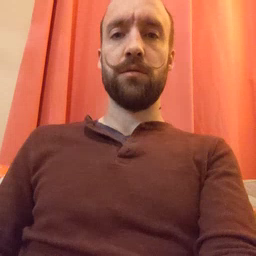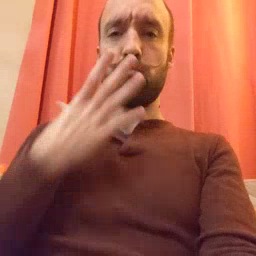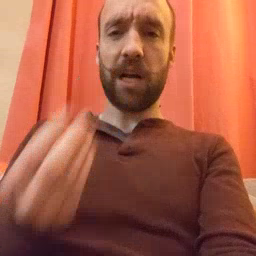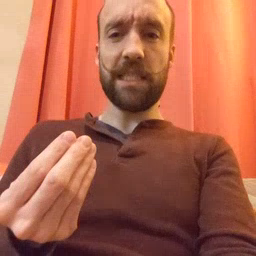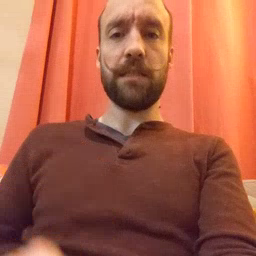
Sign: wet